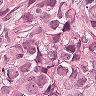
Metastatic tissue present: yes